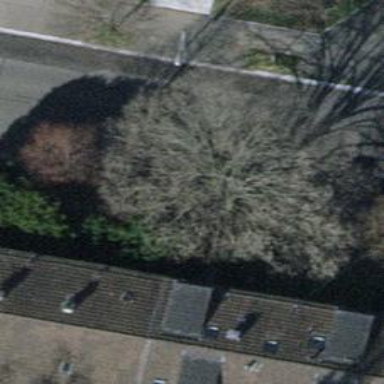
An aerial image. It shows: Avenue of trees.